Question: I am using this template: <URL> to create fluid grid to layout my personal site. Not all my grids are the height and I sometimes get the wrong placement.
[1].
The skills section should be on the left under Blog Post 5 and Contact should be next to skills.
Please see my site at <URL>. And you should be able to access the css and html there. I would be too long to paste it in this post. Please let me know if this is bad etiquette. Also let me know if there is a better fluid grid framework that is upto date.
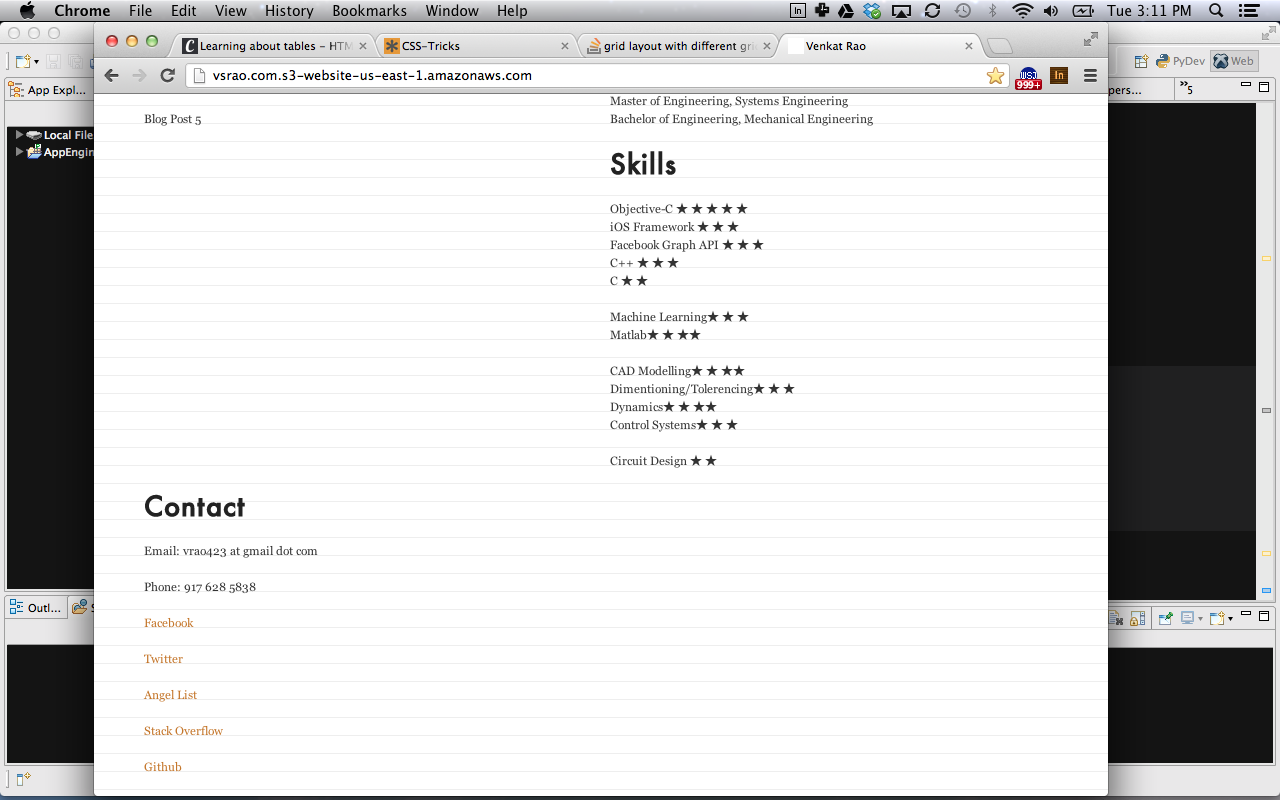
Answer: You can probably tackle this by applying a clear: left via an nth-child selector on your columns. Using your media-queries, you should be able to mimic 2 or 3 column layouts like so:
'''
// 2 column layout
@media only screen and (max-width: 767px) {
.g1:nth-child(2n+1) {
clear: left;
}
}
// 3 column layout
@media only screen and (min-width: 768px) {
.g1:nth-child(3n+1) {
clear: left;
}
}
'''
Note: You'll need to add a new media-query (max-width: 767px) so the clear on 2 column layout only gets applied to your smaller screen view.